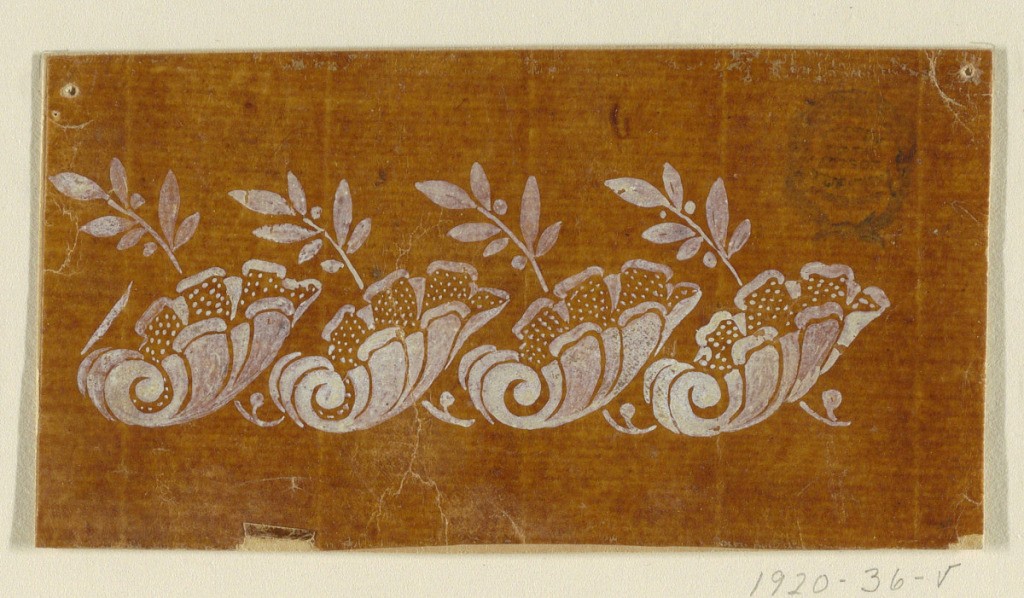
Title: Design for an Embroidered or Woven Border of the "Fabrique de St. Ruf"
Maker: Fabrique de Saint Ruf, Lyon, France
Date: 1800–1825
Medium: Brush and white gouache on glazed tracing paper
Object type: Drawing
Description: Sleigh-like shells in front of and connected by laurel boughs form a vertical row; four units are shown.